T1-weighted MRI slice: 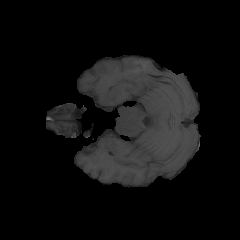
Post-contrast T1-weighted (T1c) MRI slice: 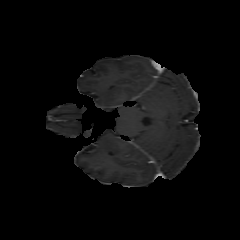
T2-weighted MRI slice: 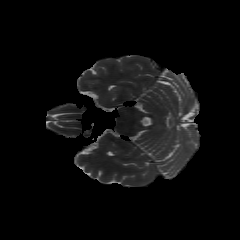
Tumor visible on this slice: no